Question: I am using a SP which takes around a minute to execute; any ideas for optimisation? For indexing I am using is the 'accessCodeID', amount of data is around 20k,
'''
SELECT COUNT(tbAC.abGUID) AS total,
tbAC.abGUID,
tbAC.aVID,
tb_tt.used,
FROM tbAC
INNER JOIN (SELECT COUNT(abGUID) AS used,
abGUID
FROM tbAC AS tbAC_1
WHERE ( batchGUID = @id )
AND ( aVID > 0 )
AND ( isVoided = 0 )
AND ( isCodeUsed = 1 )
GROUP BY abGUID) AS tb_tt
ON tbAC.abGUID = tb_tt.abGUID
INNER JOIN tbV
ON tbAC.aVID = tbV.vendorID
WHERE ( tbAC.aVID > 0 )
AND ( tbAC.batchGUID = @id )
AND ( tbAC.isVoided = 0 )
AND ( lowLevelNotified = 0 )
GROUP BY tbAC.abGUID,
tbAC.aVID,
tb_tt.used,
tbV.name,
tbV.firstName,
tbV.lastName,
tbV.tel,
tbV.email,
tbV.contactName
'''

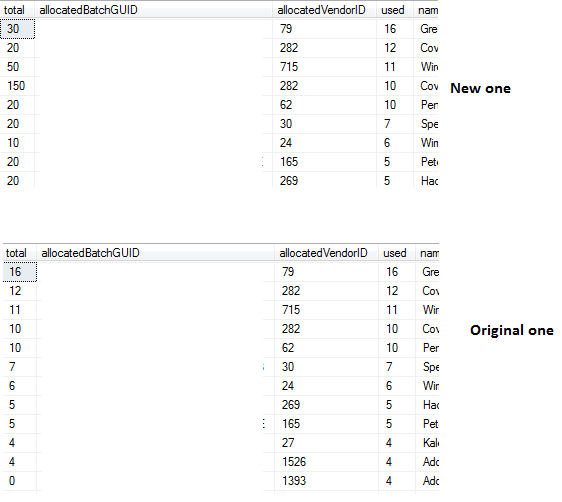
Answer: Assuming allocatedVendorID is functionally dependant on abGUID, try:
'''
SELECT sum(case when lowLevelNotified = 0 then 1 else 0 end) AS total,
tbAccessCode.abGUID,
tbAccessCode.allocatedVendorID,
sum(case when isCodeUsed = 1 then 1 else 0 end) AS used,
tbV.name,
tbV.firstName,
tbV.lastName,
tbV.tel,
tbV.email,
tbV.contactName
FROM tbAccessCode
INNER JOIN tbV
ON tbAccessCode.allocatedVendorID = tbV.vendorID
WHERE ( tbAccessCode.allocatedVendorID > 0 )
AND ( tbAccessCode.batchGUID = 'abc-def' )
AND ( tbAccessCode.isVoided = 0 )
GROUP BY tbAccessCode.abGUID,
tbAccessCode.allocatedVendorID,
tbV.name,
tbV.firstName,
tbV.lastName,
tbV.tel,
tbV.email,
tbV.contactName
'''